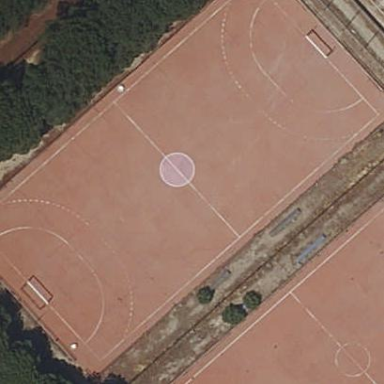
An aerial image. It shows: Futsal pitch for leisure.